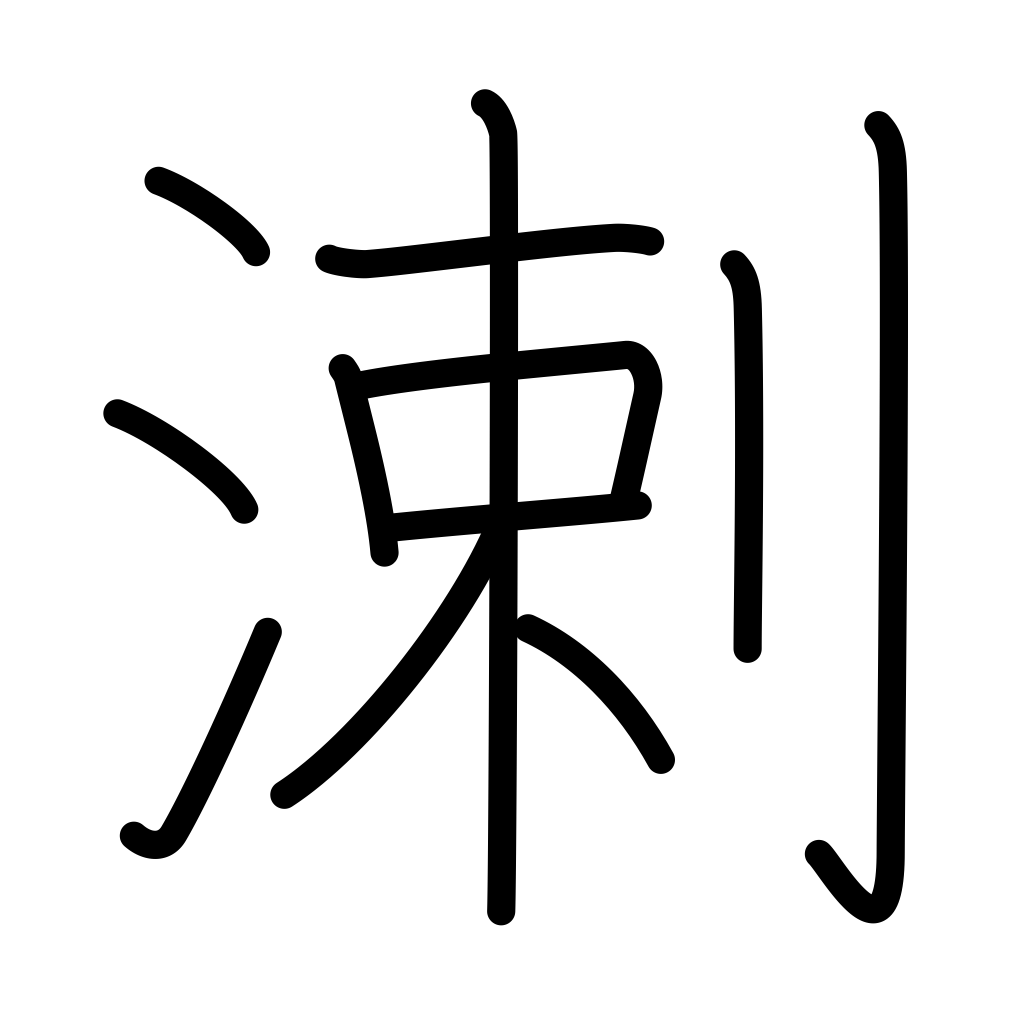
Meaning: opposed, biased